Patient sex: M
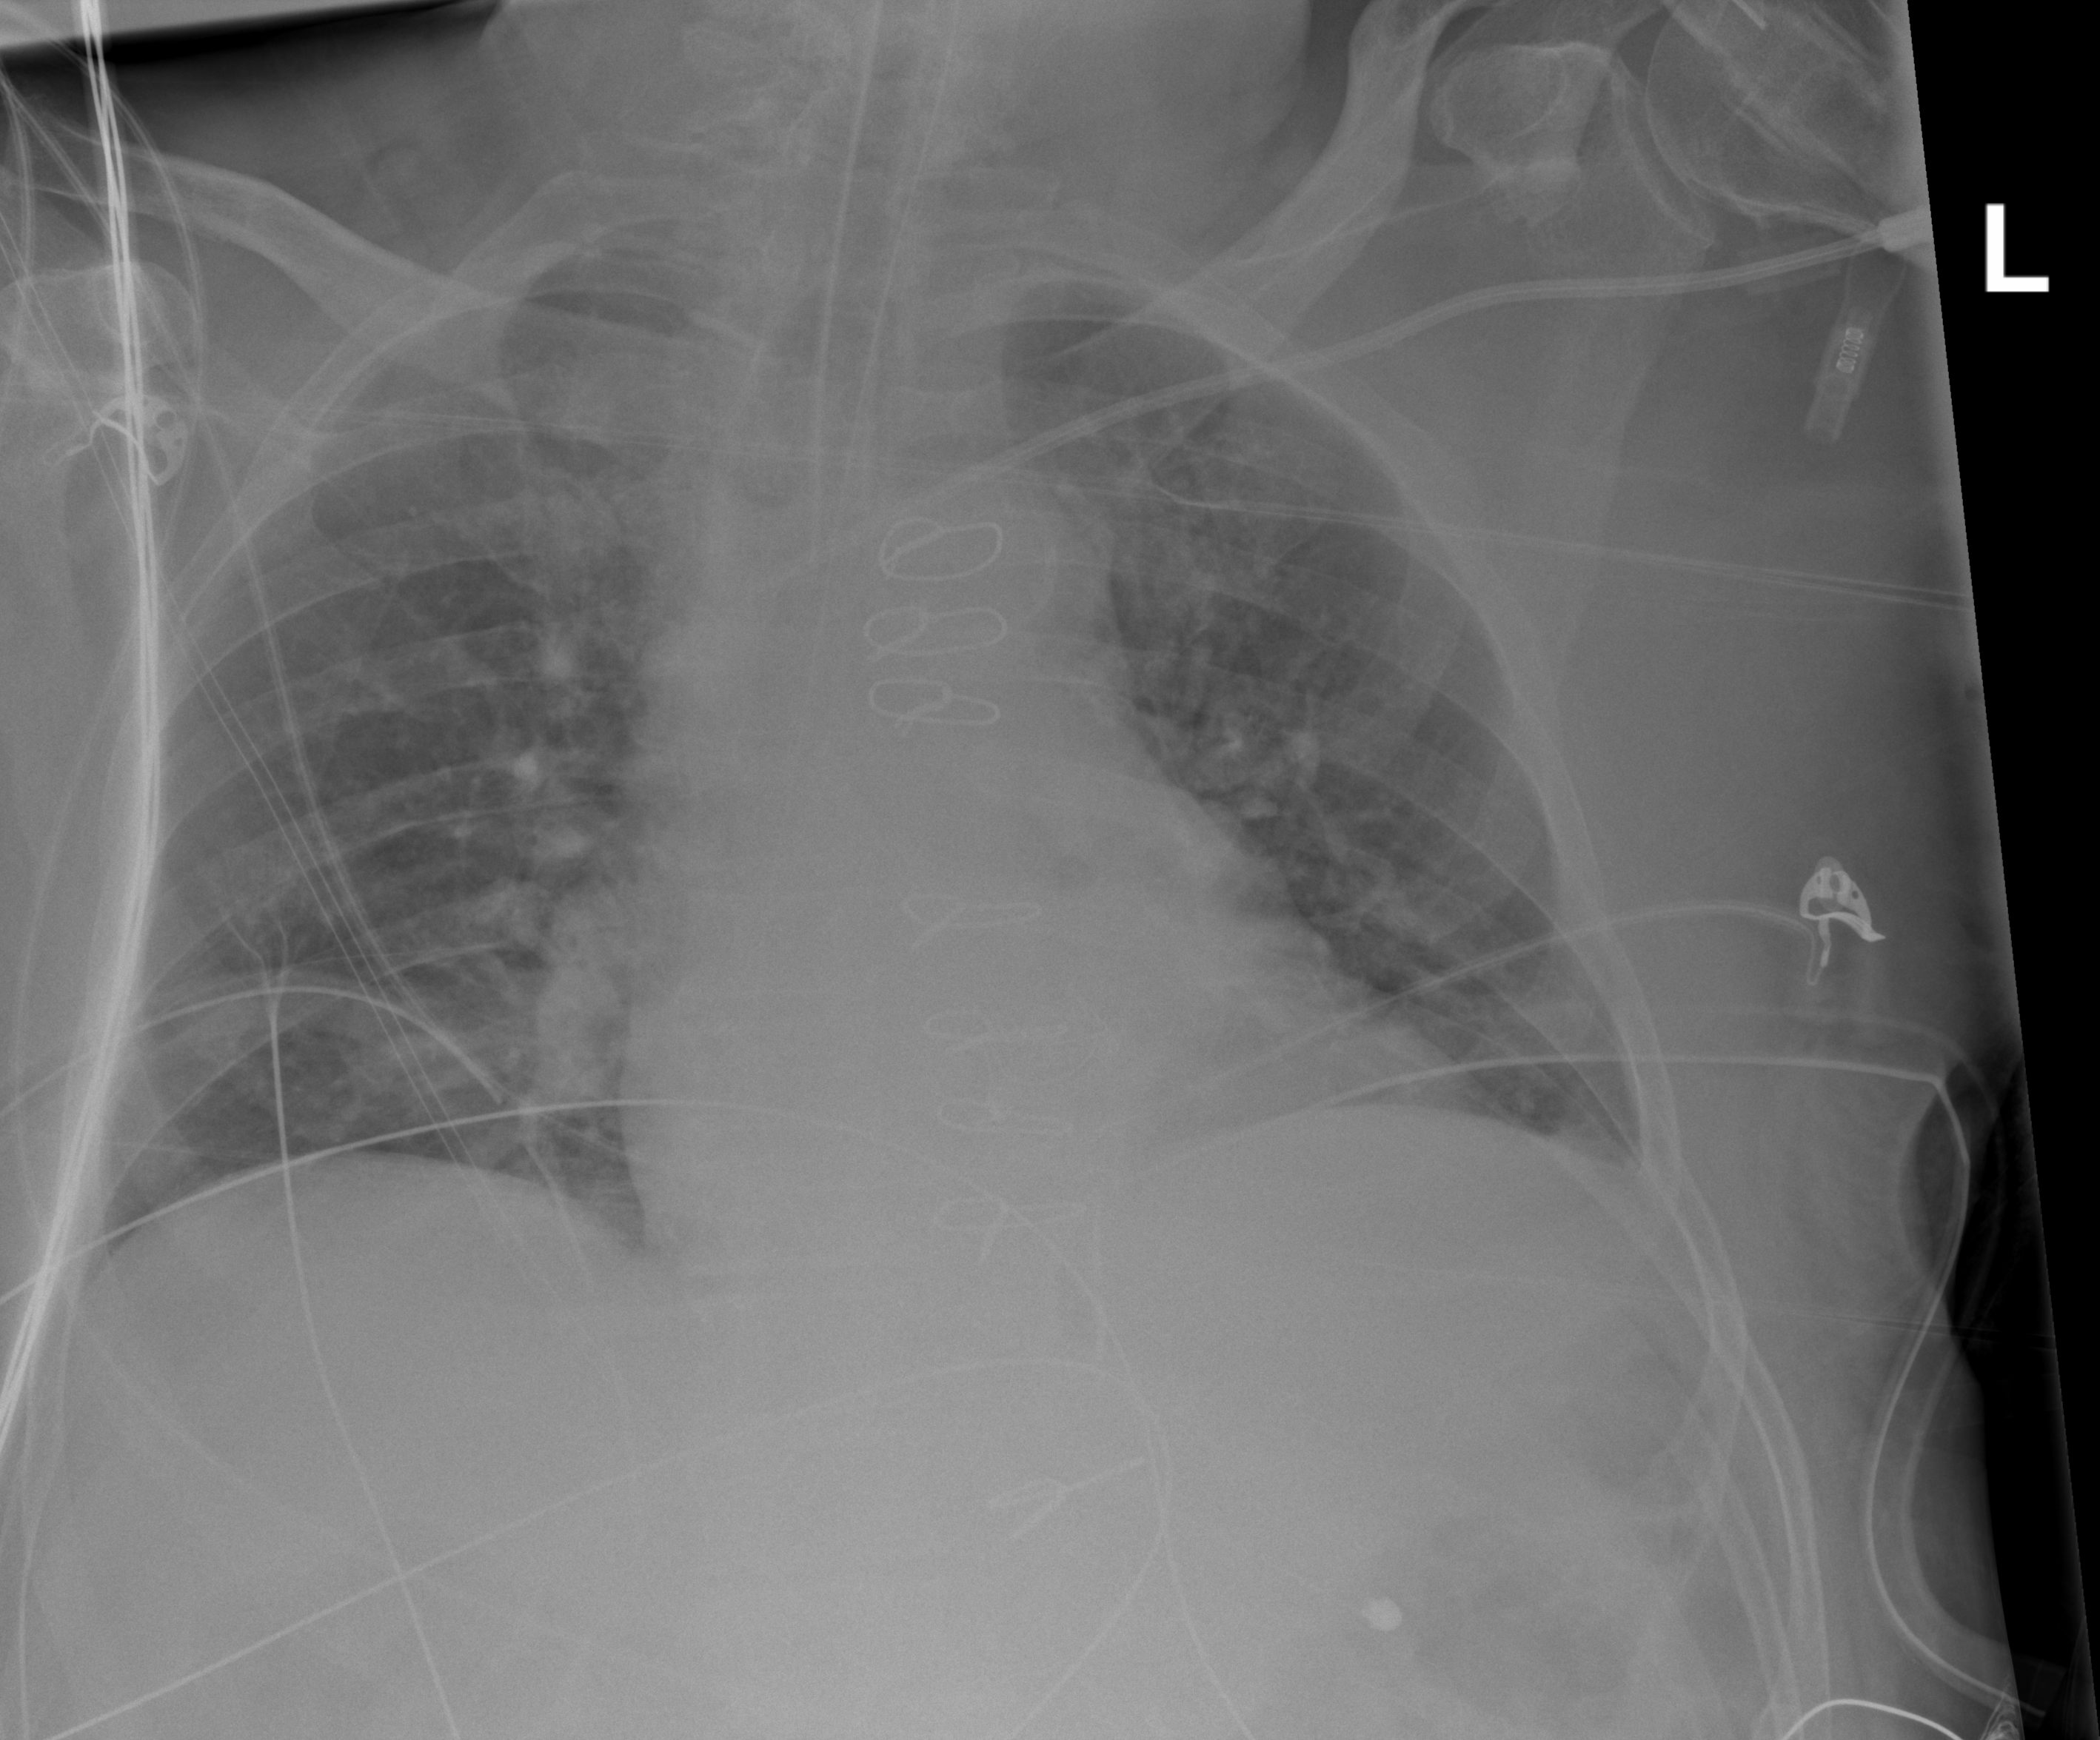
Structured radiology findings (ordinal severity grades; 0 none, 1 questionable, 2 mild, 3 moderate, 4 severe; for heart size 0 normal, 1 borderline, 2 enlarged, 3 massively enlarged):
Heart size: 0
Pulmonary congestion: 2
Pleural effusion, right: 0
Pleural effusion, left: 2
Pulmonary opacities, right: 0
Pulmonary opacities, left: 0
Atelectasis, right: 2
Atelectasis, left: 2